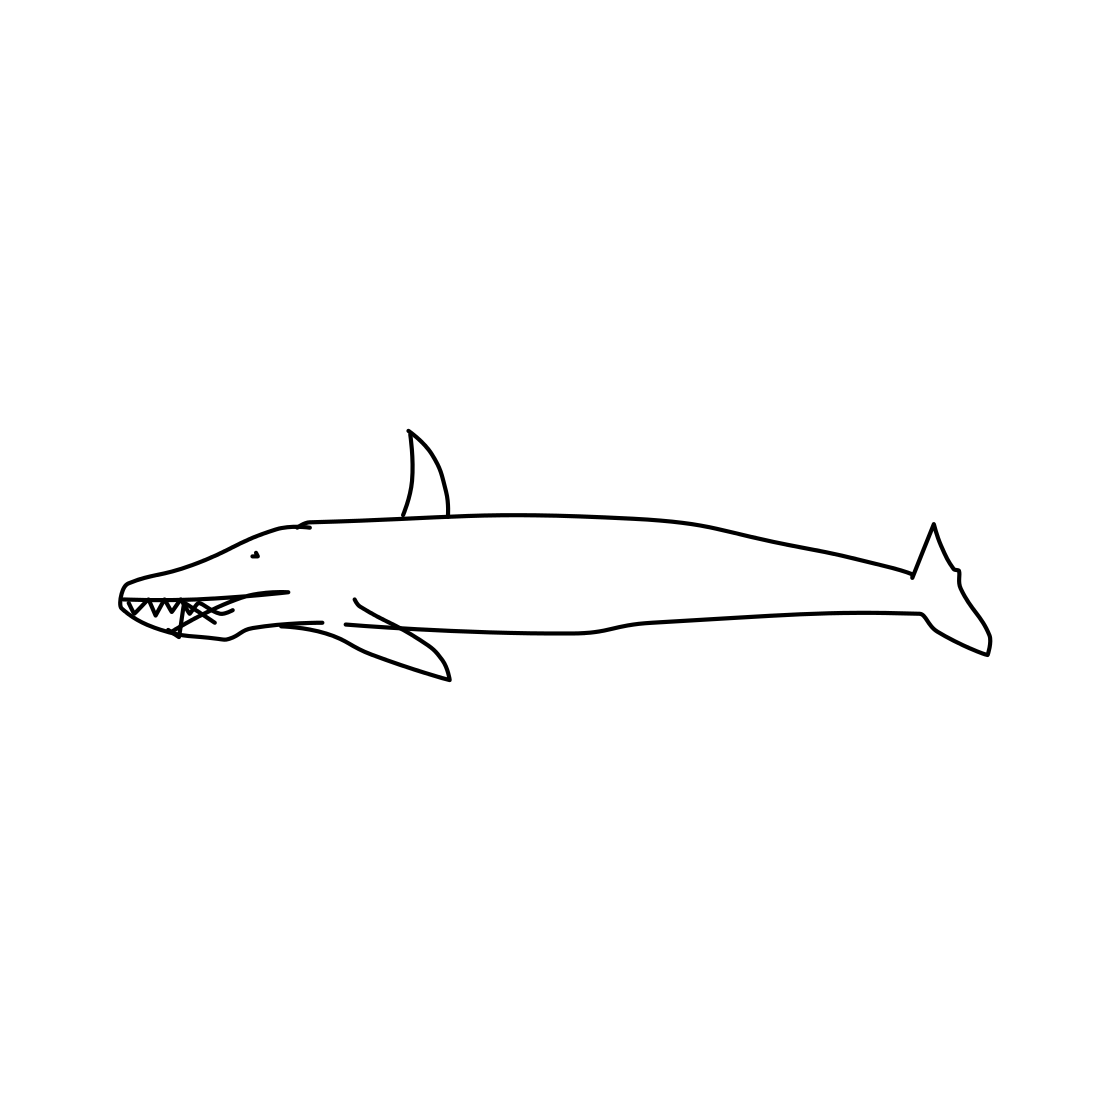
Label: shark